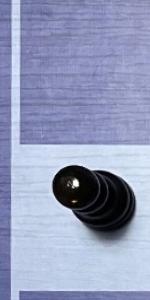
Label: Pawn_Black